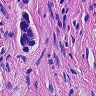
Metastatic tissue present: yes